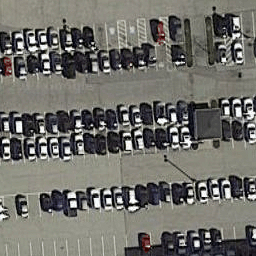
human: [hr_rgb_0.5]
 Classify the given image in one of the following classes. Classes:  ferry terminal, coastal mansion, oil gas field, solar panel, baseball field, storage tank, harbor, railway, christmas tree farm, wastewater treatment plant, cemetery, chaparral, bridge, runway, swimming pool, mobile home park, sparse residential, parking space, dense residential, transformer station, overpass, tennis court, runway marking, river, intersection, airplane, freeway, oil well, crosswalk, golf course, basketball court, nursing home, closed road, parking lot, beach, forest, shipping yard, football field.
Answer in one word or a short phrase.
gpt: parking lot